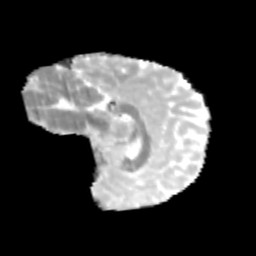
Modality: MD
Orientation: sagittal
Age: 11
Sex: female
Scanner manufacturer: siemens
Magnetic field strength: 3 T
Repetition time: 3.8 s
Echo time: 0.07 s